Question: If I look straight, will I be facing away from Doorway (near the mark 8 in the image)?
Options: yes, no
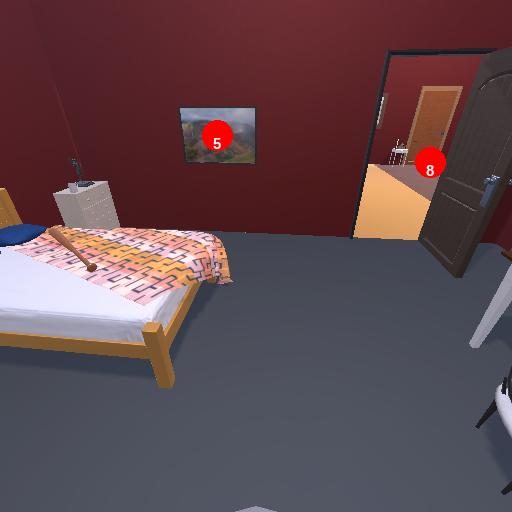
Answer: yes